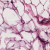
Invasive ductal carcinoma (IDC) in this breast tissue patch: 0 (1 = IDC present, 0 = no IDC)